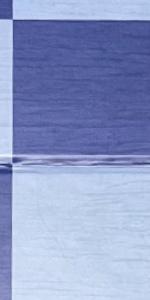
Label: Empty